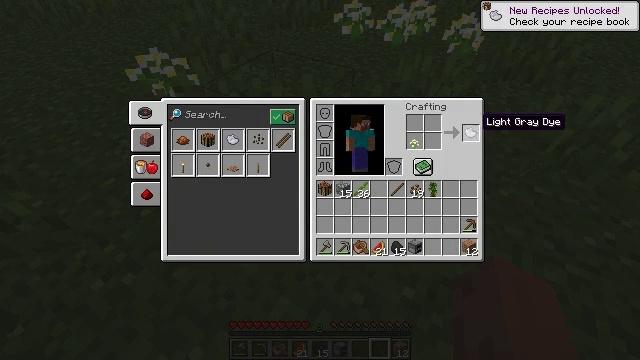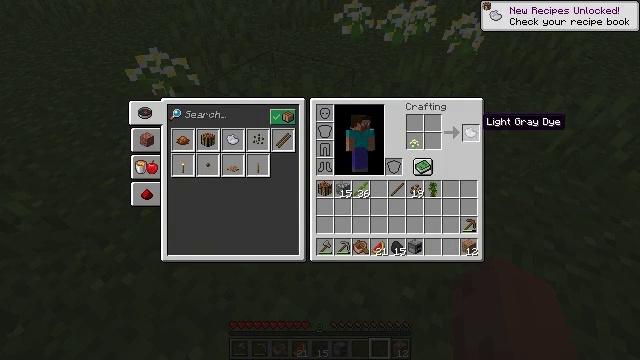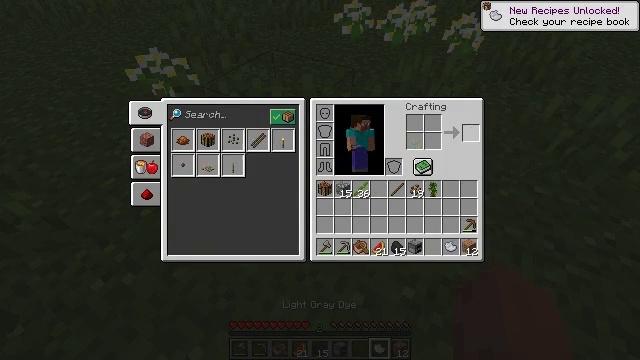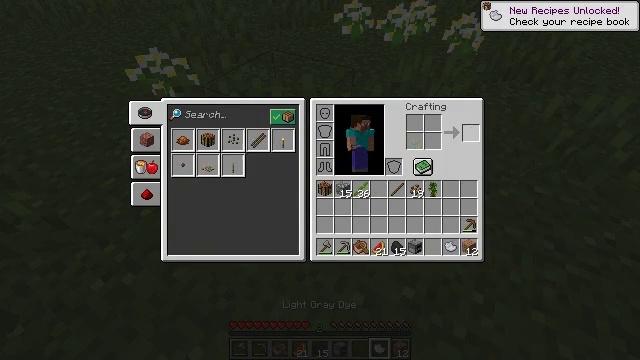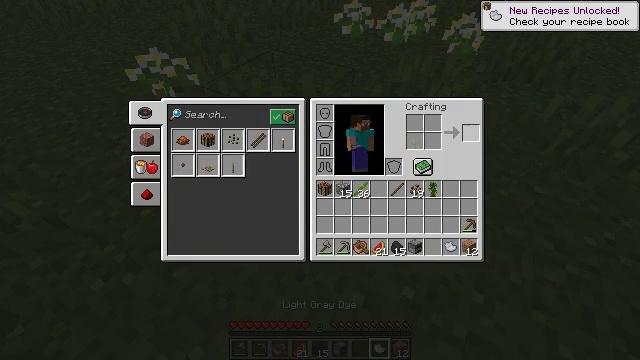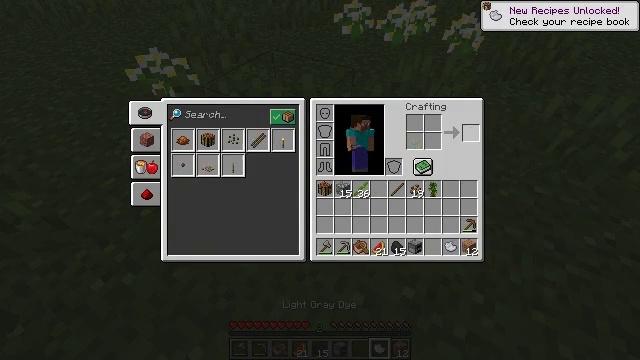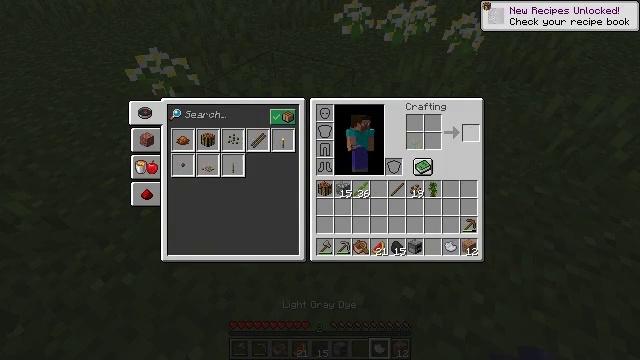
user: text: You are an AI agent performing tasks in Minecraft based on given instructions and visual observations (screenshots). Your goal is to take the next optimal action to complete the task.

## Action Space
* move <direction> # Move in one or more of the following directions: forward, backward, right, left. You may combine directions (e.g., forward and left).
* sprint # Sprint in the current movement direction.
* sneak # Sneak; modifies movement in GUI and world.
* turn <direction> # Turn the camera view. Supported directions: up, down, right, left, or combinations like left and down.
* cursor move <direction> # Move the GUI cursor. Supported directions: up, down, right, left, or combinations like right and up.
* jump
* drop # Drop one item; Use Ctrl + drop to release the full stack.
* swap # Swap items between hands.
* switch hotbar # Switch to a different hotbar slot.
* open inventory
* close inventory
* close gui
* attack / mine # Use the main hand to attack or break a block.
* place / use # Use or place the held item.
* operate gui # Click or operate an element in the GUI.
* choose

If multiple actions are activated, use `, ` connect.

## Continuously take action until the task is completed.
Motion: motion action
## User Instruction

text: Combine ingredients to craft light gray dye.
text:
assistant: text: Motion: sneak
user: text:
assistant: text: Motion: sneak, operate gui
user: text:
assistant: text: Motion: sneak, operate gui
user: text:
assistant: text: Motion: sneak, operate gui
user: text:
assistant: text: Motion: sneak
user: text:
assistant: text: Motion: no_op
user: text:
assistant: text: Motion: no_op